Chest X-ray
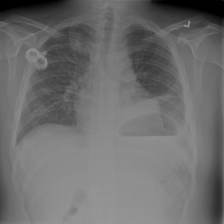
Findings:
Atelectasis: positive
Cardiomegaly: negative
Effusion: positive
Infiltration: positive
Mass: negative
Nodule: negative
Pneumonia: negative
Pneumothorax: negative
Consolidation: negative
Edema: negative
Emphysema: negative
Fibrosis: negative
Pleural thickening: negative
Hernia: negative